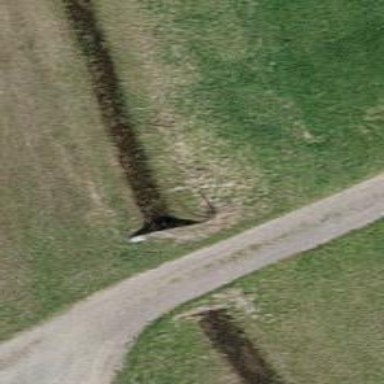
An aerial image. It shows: Tunnel.